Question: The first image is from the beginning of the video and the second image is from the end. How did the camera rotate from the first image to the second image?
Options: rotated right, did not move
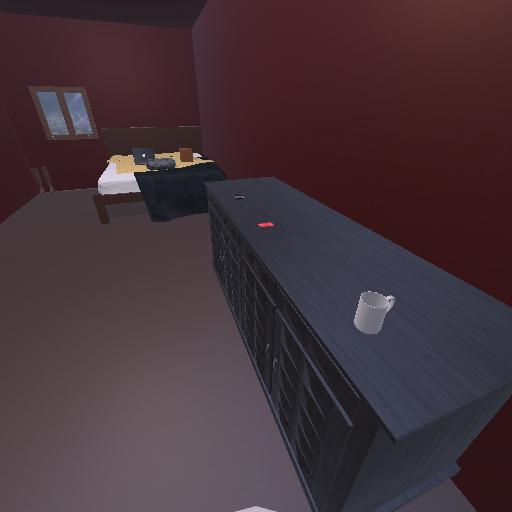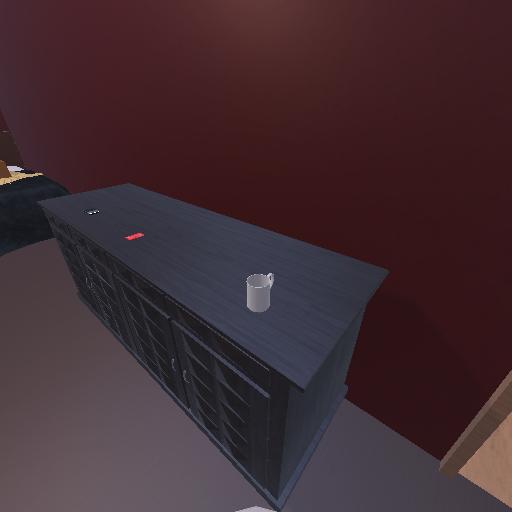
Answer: rotated right